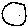
Label: circle